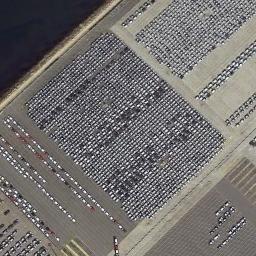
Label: parking_lot